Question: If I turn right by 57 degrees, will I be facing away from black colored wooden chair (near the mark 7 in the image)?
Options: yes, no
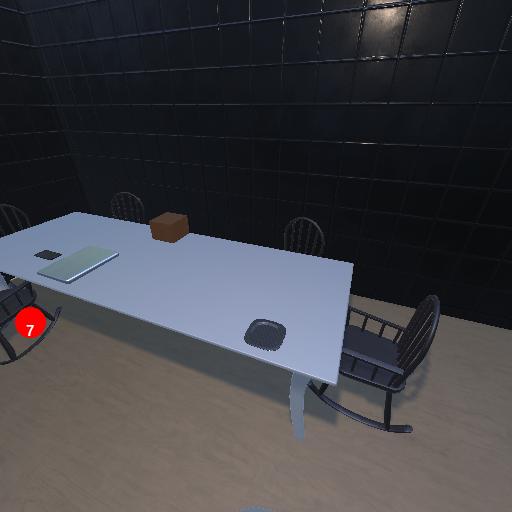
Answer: yes